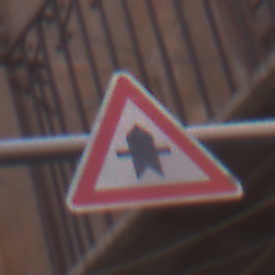
Verkehrszeichen: Vorfahrt
Umgebung: Outdoor, Urban
Tageszeit: MorningAfternoon
Wetter: Clear
Licht: Natural
Jahreszeit: NotSpecified
Kontrast: MediumContrast